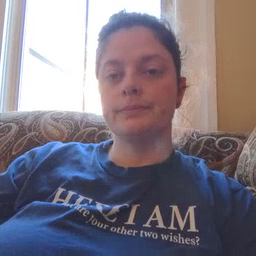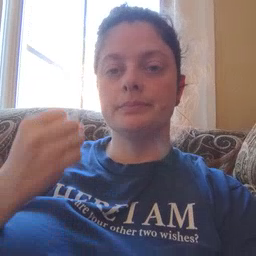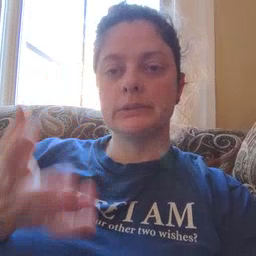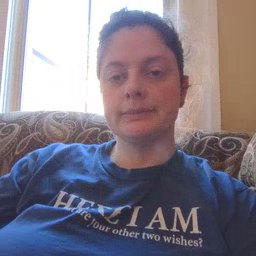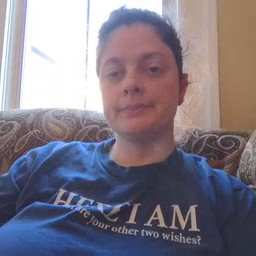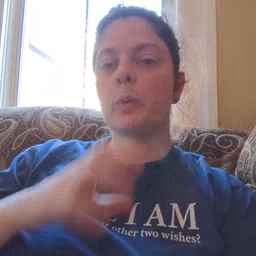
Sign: many